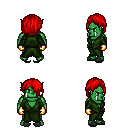
a pixel art fantasy rpg character, male body template, orc, green skin, green robe, magenta pants, red bangs hairstyle, gold gloves, gray slippers, four views (front, back, left, right), 2x2 character sprite sheet, small pixel art, hard edges, no anti-aliasing